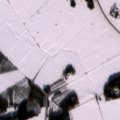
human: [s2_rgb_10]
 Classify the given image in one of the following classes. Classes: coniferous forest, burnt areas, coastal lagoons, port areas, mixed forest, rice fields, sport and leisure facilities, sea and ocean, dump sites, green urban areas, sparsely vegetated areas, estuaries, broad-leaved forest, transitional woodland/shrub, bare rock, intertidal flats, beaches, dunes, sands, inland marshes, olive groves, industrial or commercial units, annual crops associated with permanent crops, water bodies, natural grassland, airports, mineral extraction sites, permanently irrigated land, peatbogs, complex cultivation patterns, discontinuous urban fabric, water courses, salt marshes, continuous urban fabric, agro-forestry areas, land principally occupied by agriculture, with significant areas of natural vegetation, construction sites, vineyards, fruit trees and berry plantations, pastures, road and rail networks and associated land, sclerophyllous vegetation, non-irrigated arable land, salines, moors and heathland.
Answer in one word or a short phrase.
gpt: non-irrigated arable land, coniferous forest, mixed forest